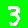
Digit: 3